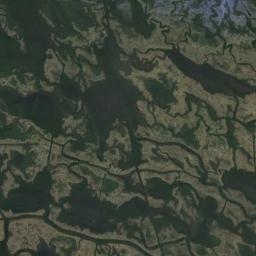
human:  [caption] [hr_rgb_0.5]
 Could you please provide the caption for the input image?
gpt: The river surface in a wetland is covered with brown trivial plants .

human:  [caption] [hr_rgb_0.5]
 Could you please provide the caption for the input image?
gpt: The wetland consists of bare land, Green plants and water .

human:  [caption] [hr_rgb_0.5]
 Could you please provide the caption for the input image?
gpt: Many waters of different sizes are surrounded by wetlands .

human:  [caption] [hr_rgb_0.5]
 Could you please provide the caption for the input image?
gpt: There are several dispersed trees in the middle of this wetland .

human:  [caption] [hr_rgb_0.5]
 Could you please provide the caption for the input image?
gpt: There are many water areas on the wetland .